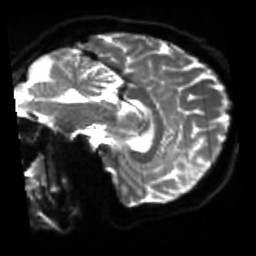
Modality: sbref
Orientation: sagittal
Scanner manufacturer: siemens
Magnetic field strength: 3 T
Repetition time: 4 s
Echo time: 0.0594 s